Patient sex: M
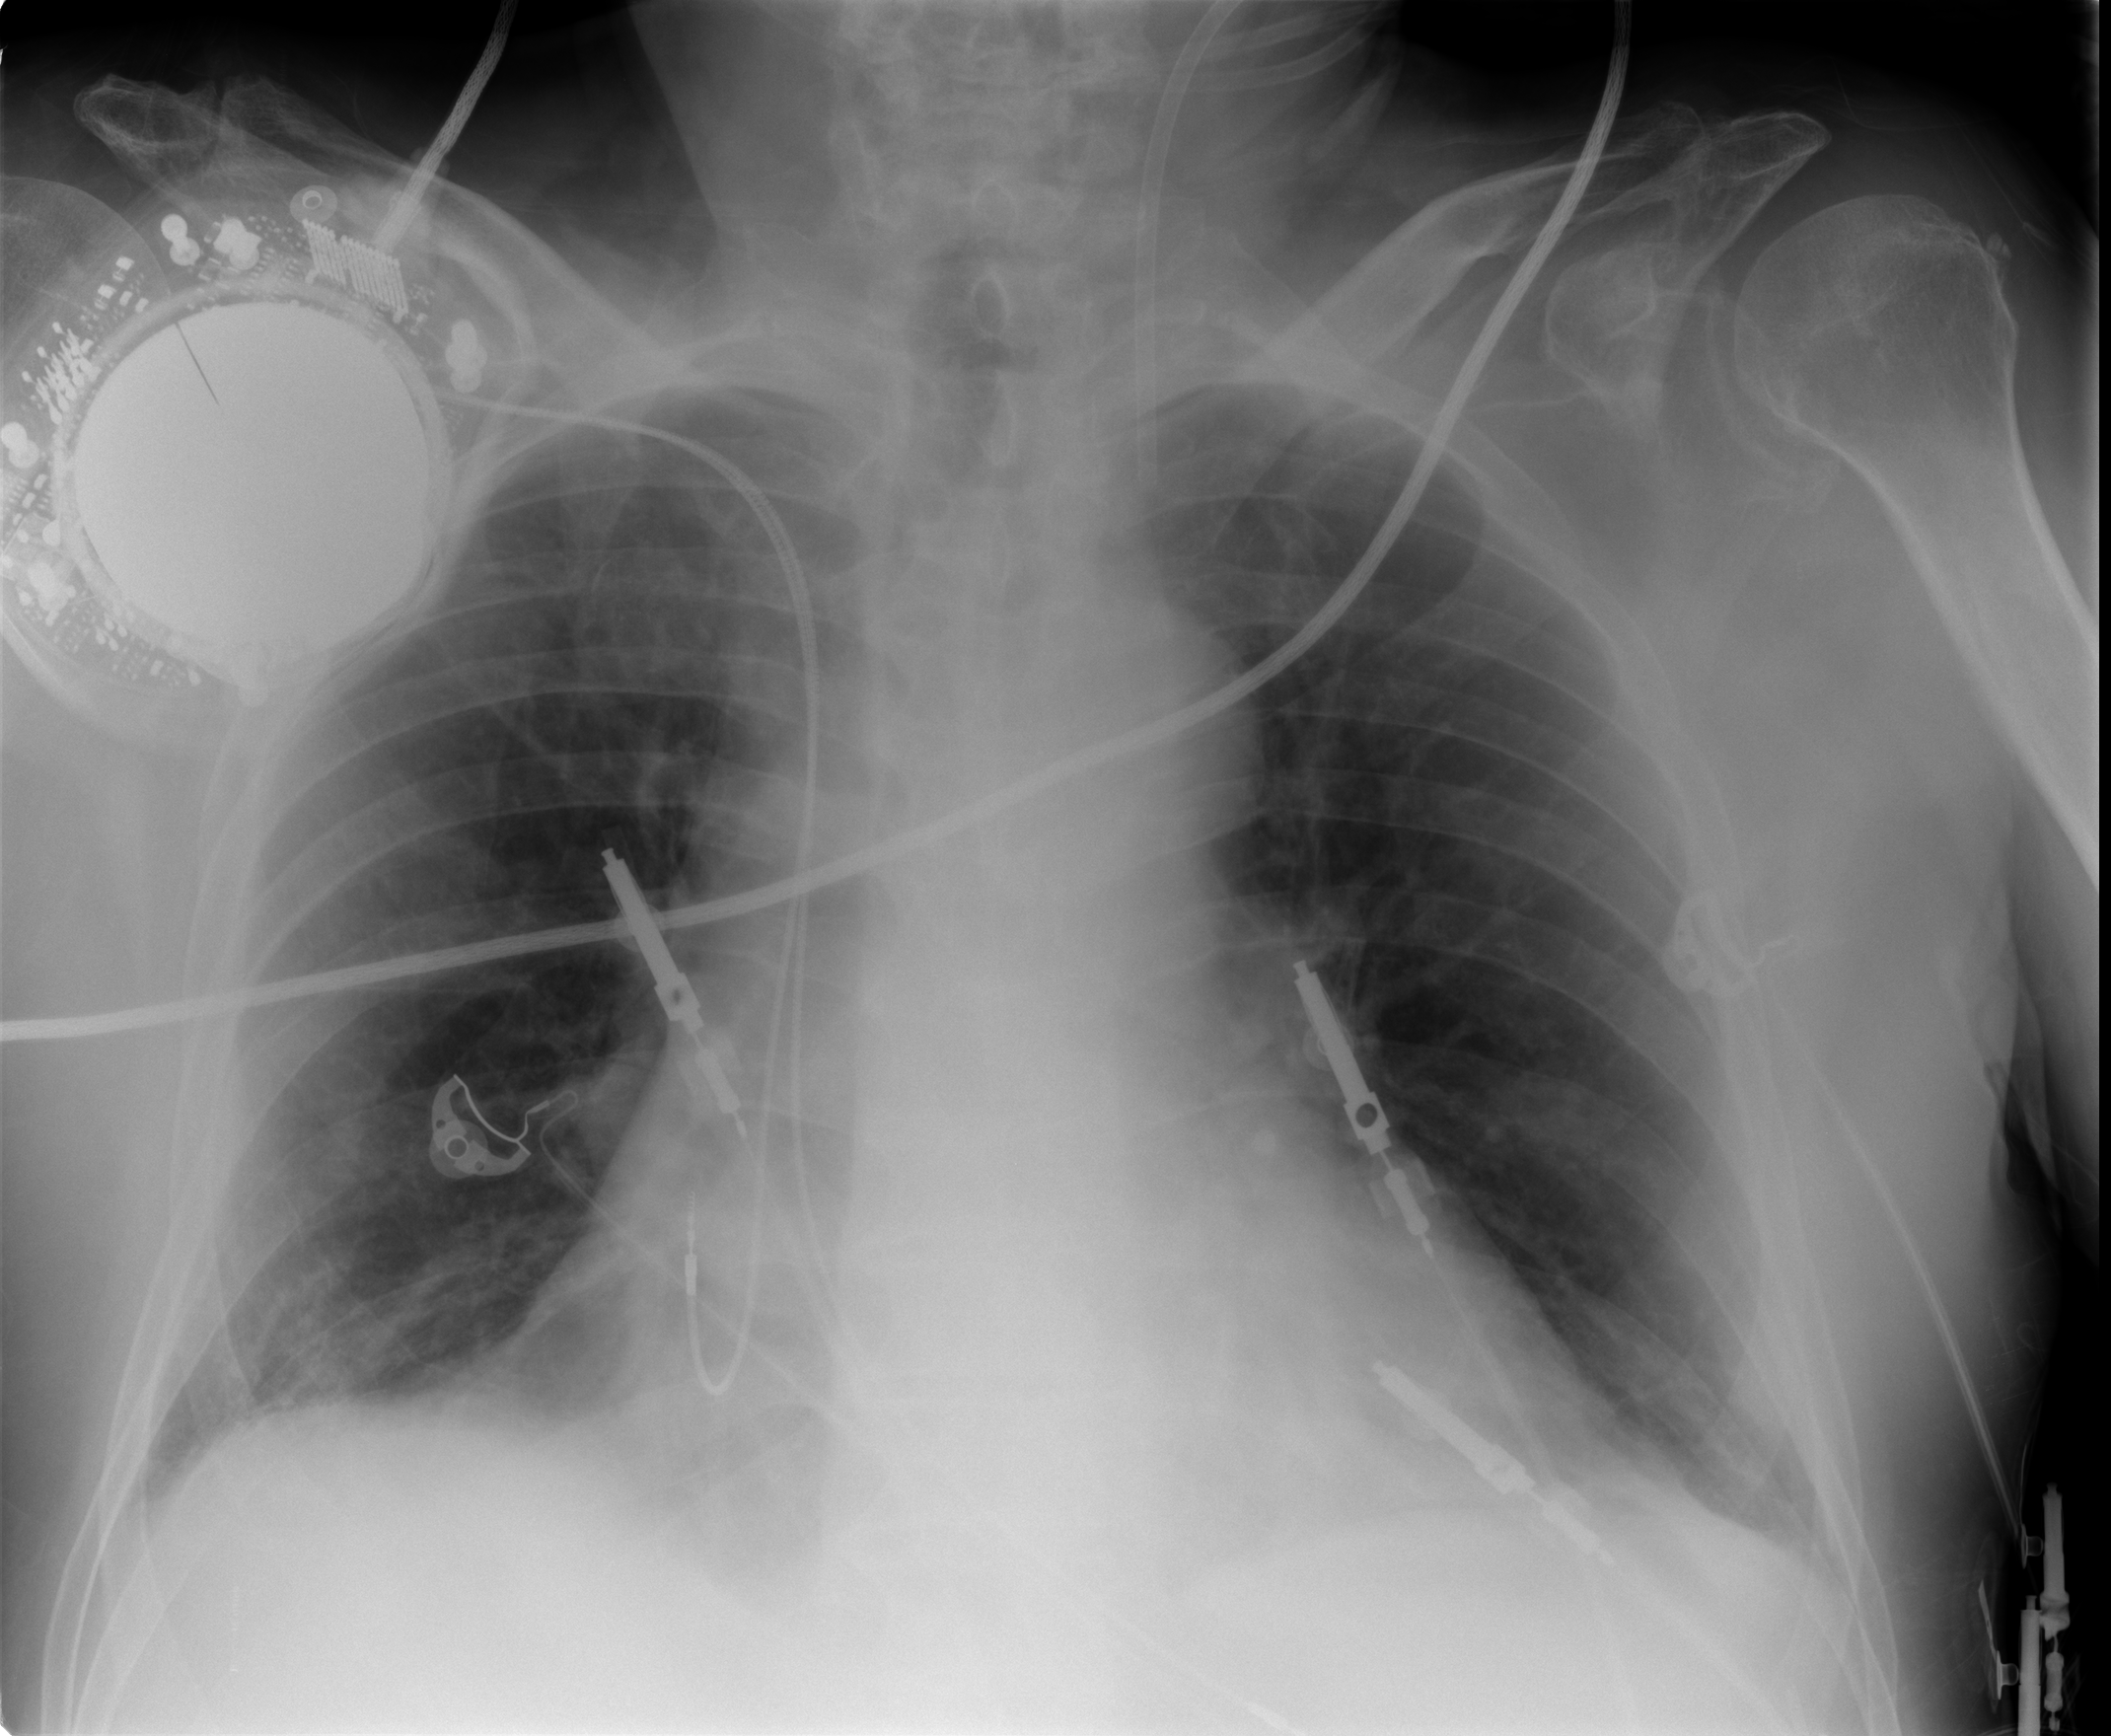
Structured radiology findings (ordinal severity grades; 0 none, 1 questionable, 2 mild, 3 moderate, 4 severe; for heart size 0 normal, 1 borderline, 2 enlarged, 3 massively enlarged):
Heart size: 2
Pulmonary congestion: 0
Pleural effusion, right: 0
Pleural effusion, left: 0
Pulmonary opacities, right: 0
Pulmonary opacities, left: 0
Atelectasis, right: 2
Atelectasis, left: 1